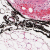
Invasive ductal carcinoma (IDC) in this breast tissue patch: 0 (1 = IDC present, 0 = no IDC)